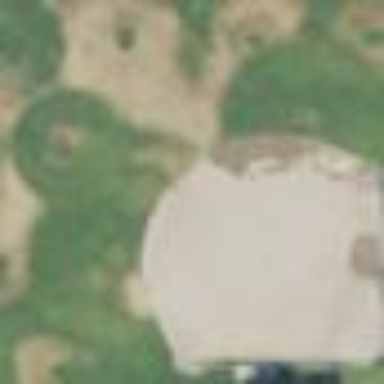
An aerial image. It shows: Baseball pitch for leisure land activities.